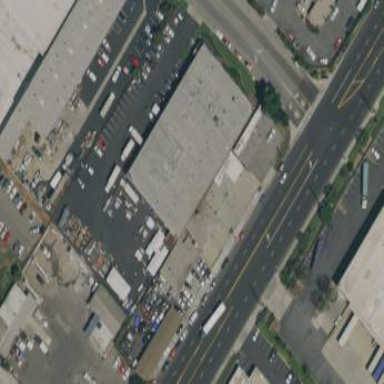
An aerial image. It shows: Warehouse building.